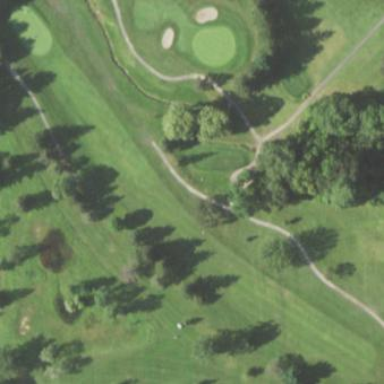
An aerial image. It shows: Scenic golf fairway.